Question: I am using JFreeChart XYPLot for plotting a XYData set with different labels . I have created different XYSeries objects for different labels so that I can have different colors for different labels . Now I need to require the change the shapes of specific points(test data) in each XYDataSeries as below .
In the above plotting , there are two different XYSeries with blue and red color . Out of these two I need to change the shapes of some points(test data) to X instead of circle . Is it possible in JFreeChart. <URL> explained on how to do it for whole data set , but I want to change only specific points
Below is the code I have written so far
'''
public static Map<String, XYSeries> createXYSeries(Data[] dataSet){
Map<String,XYSeries> xySeries = new HashMap<String, XYSeries>();
for(Data data : dataSet){
if(xySeries.get(data.actualLabel) == null){
xySeries.put(data.actualLabel, new XYSeries(data.actualLabel));
}
xySeries.get(data.actualLabel).add(data.dimensionValues[0],data.dimensionValues[1]);
}
return xySeries;
}
public XYDataset createXYSeriesCollection(Map<String, XYSeries> plottingDataSet) {
XYSeriesCollection xySeriesCollection = new XYSeriesCollection();
for (String key : plottingDataSet.keySet()) {
xySeriesCollection.addSeries(plottingDataSet.get(key));
}
return xySeriesCollection;
}
private ChartPanel createPlottingPanel(String title,
Map<String, XYSeries> plottingDataSet) {
JFreeChart jfreechart = ChartFactory.createScatterPlot(title, "X", "Y",
createSampleData(plottingDataSet), PlotOrientation.VERTICAL,
true, true, false);
XYPlot xyPlot = (XYPlot) jfreechart.getPlot();
xyPlot.setDomainCrosshairVisible(true);
xyPlot.setRangeCrosshairVisible(true);
xyPlot.setBackgroundPaint(Color.white);
return new ChartPanel(jfreechart);
}
'''
Note : I am trying to plot the KNearestNeighbors results .(Circles for train data and X for test data)
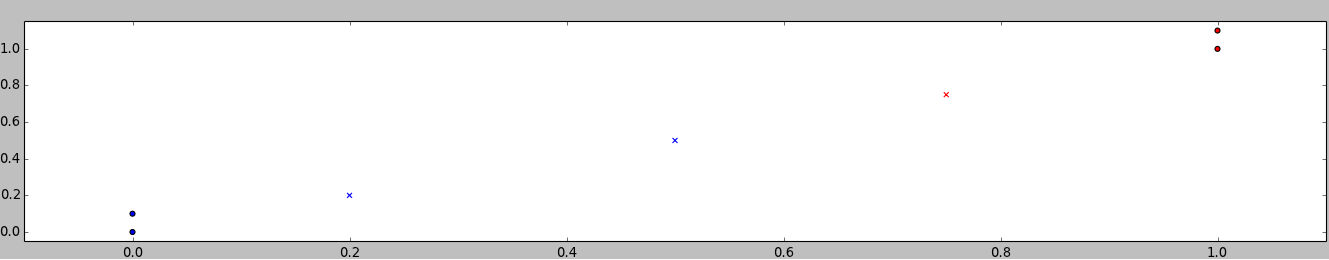
Answer: 'ChartFactory.createScatterPlot()' instantiates an 'XYLineAndShapeRenderer'. You can replace the renderer with one that lets you selectively replace the 'Shape' returned by 'getItemShape()', as shown below.
'''
xyPlot.setRenderer(new XYLineAndShapeRenderer(false, true) {
@Override
public Shape getItemShape(int row, int col) {
if (row == 0 & col == N) {
return ShapeUtilities.createDiagonalCross(5, 2);
} else {
return super.getItemShape(row, col);
}
}
});
'''

Complete example, as run:
'''
import java.awt.BorderLayout;
import java.awt.Color;
import java.awt.Dimension;
import java.awt.EventQueue;
import java.awt.Shape;
import java.util.*;
import javax.swing.JFrame;
import org.jfree.chart.*;
import org.jfree.chart.axis.NumberAxis;
import org.jfree.chart.axis.NumberTickUnit;
import org.jfree.chart.plot.PlotOrientation;
import org.jfree.chart.plot.XYPlot;
import org.jfree.chart.renderer.xy.XYLineAndShapeRenderer;
import org.jfree.data.xy.XYDataset;
import org.jfree.data.xy.XYSeries;
import org.jfree.data.xy.XYSeriesCollection;
import org.jfree.util.ShapeUtilities;
/**
* @see http://stackoverflow.com/a/203<PHONE>
* @see http://stackoverflow.com/a/<PHONE>/230513
*/
public class ScatterShape extends JFrame {
private static final int N = 8;
private static final int SIZE = 345;
private static final String title = "Scatter Shape Demo";
private static final Random rand = new Random();
private final XYSeries series = new XYSeries("Data");
public ScatterShape(String s) {
super(s);
final ChartPanel chartPanel = createDemoPanel();
this.add(chartPanel, BorderLayout.CENTER);
}
private ChartPanel createDemoPanel() {
JFreeChart chart = ChartFactory.createScatterPlot(
title, "X", "Y", createSampleData(),
PlotOrientation.VERTICAL, true, true, false);
XYPlot xyPlot = (XYPlot) chart.getPlot();
xyPlot.setDomainCrosshairVisible(true);
xyPlot.setRangeCrosshairVisible(true);
xyPlot.setRenderer(new XYLineAndShapeRenderer(false, true) {
@Override
public Shape getItemShape(int row, int col) {
if (row == 0 & col == N) {
return ShapeUtilities.createDiagonalCross(5, 2);
} else {
return super.getItemShape(row, col);
}
}
});
adjustAxis((NumberAxis) xyPlot.getDomainAxis(), true);
adjustAxis((NumberAxis) xyPlot.getRangeAxis(), false);
xyPlot.setBackgroundPaint(Color.white);
return new ChartPanel(chart) {
@Override
public Dimension getPreferredSize() {
return new Dimension(SIZE, SIZE);
}
};
}
private void adjustAxis(NumberAxis axis, boolean vertical) {
axis.setRange(-3.0, 3.0);
axis.setTickUnit(new NumberTickUnit(0.5));
axis.setVerticalTickLabels(vertical);
}
private XYDataset createSampleData() {
XYSeriesCollection xySeriesCollection = new XYSeriesCollection();
for (int i = 0; i < N * N; i++) {
series.add(rand.nextGaussian(), rand.nextGaussian());
}
xySeriesCollection.addSeries(series);
return xySeriesCollection;
}
public static void main(String args[]) {
EventQueue.invokeLater(new Runnable() {
@Override
public void run() {
ScatterShape demo = new ScatterShape(title);
demo.setDefaultCloseOperation(JFrame.EXIT_ON_CLOSE);
demo.pack();
demo.setLocationRelativeTo(null);
demo.setVisible(true);
}
});
}
}
'''